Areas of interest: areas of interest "Library"
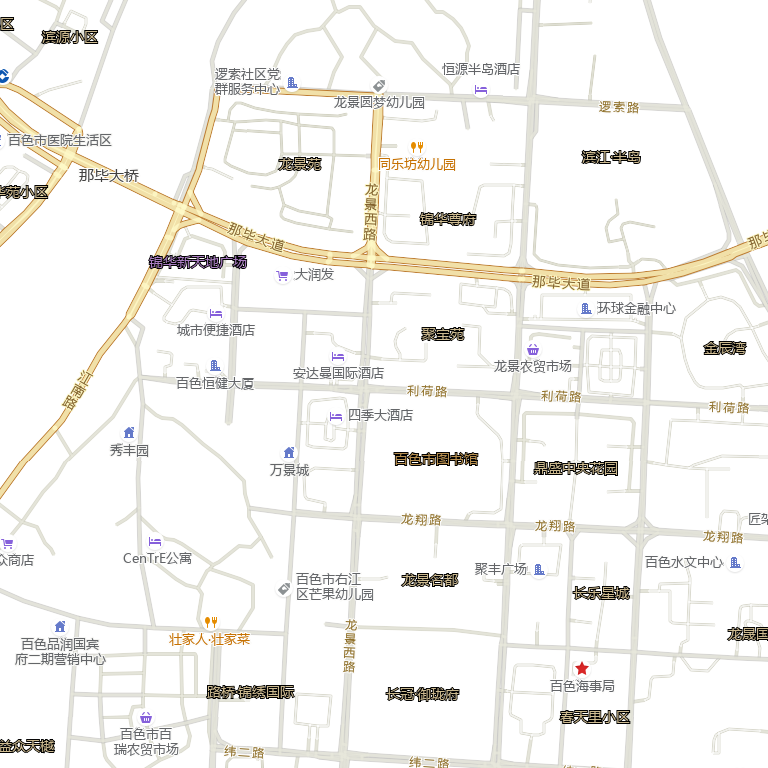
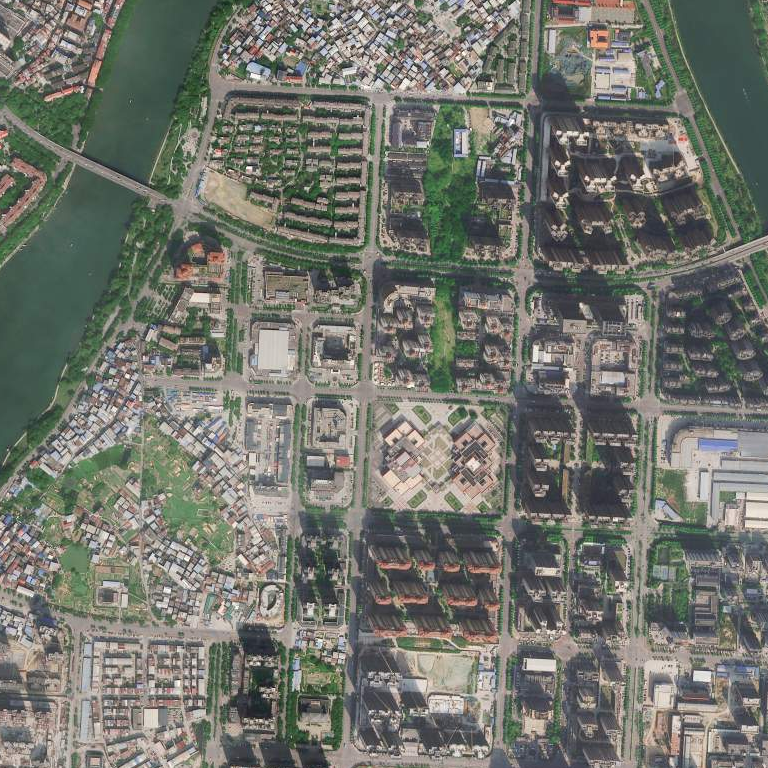